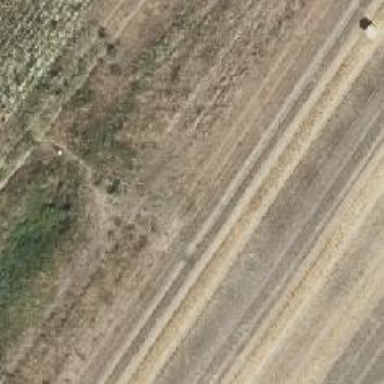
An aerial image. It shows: Track with grade 4 tracktype.